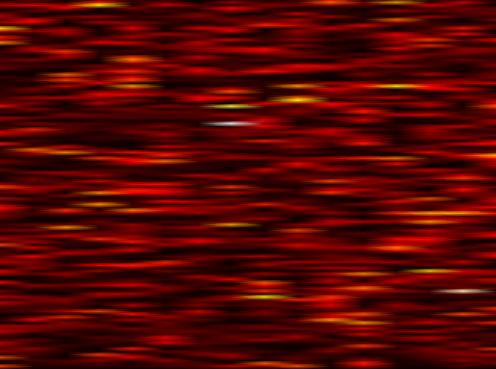
Label: FBMC